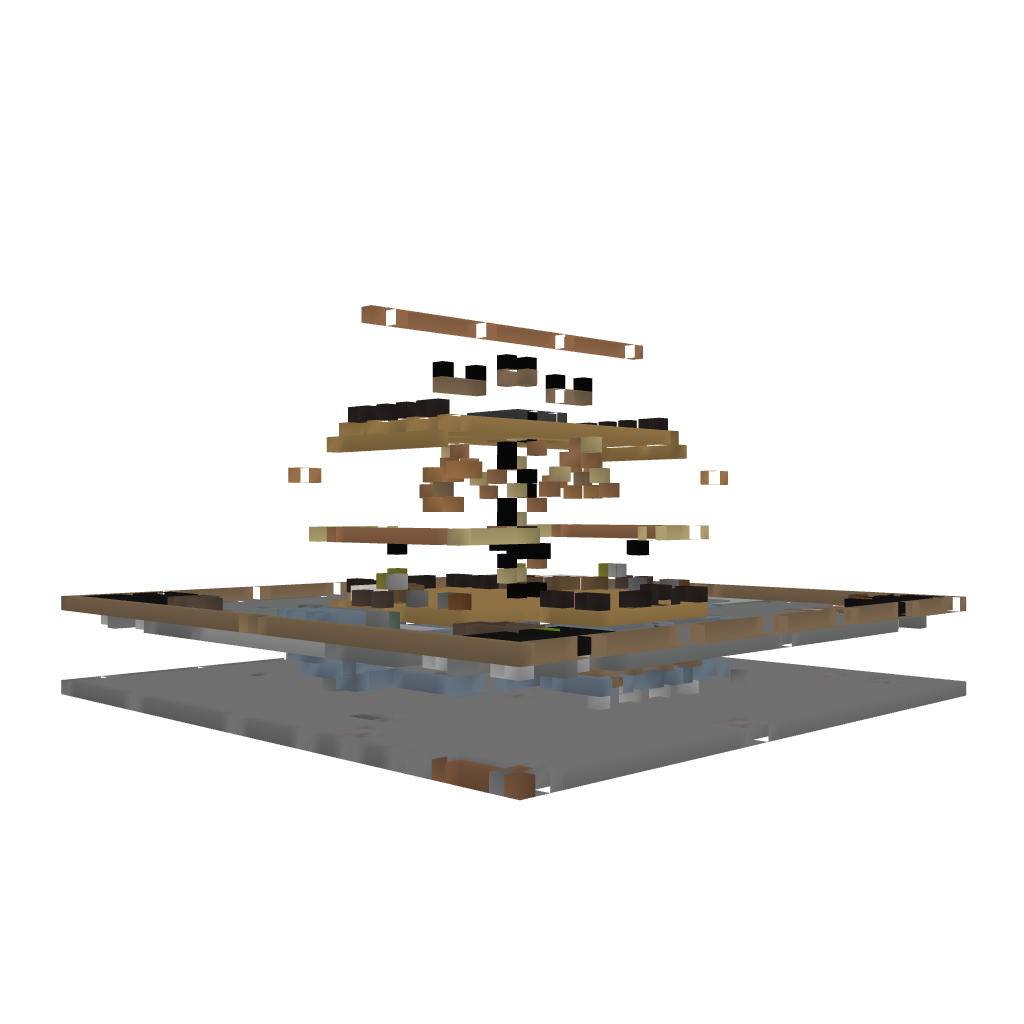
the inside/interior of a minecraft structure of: kierownik's mansion